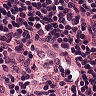
Metastatic tissue present: no